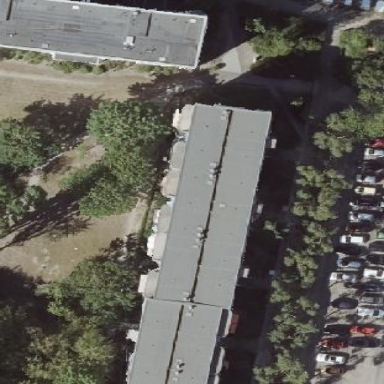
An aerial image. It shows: Apartment building with flat roof.